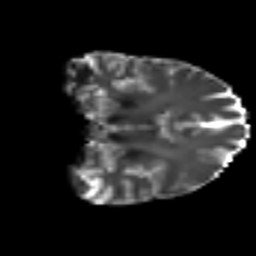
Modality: T2w
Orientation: coronal
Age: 32
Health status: ill
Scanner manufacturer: philips
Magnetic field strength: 3 T
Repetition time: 9 s
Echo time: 0.127 s